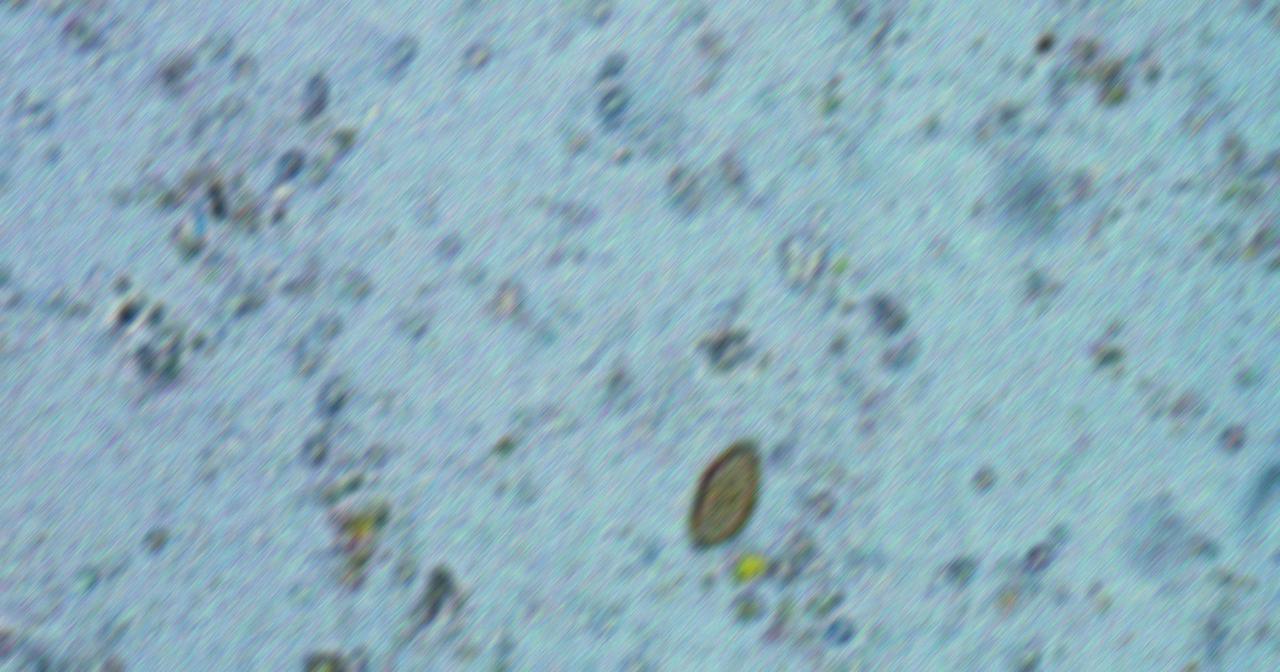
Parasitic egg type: Opisthorchis viverrine